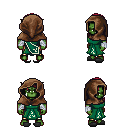
a pixel art fantasy rpg character, male body template, orc, green skin, sash dress, gold greaves, ruby red long hairstyle, cloth hood, white cloth bandages, gray slippers, four views (front, back, left, right), 2x2 character sprite sheet, small pixel art, hard edges, no anti-aliasing